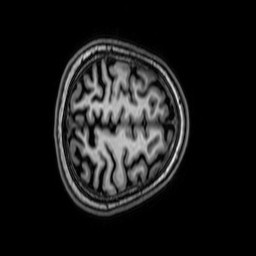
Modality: T1w
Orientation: axial
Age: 23
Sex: female